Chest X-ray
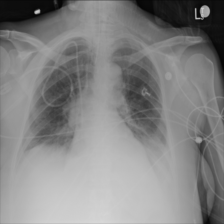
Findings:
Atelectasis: negative
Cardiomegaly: negative
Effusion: negative
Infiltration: negative
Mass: negative
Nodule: negative
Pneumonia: negative
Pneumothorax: negative
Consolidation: negative
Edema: negative
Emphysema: negative
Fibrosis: negative
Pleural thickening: negative
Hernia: negative